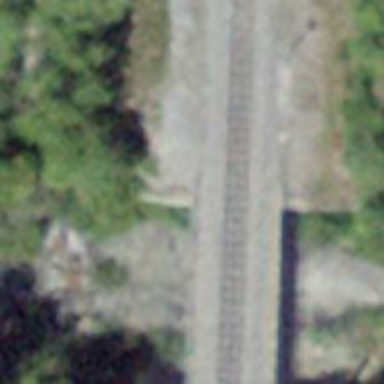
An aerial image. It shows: Narrow-gauge railway bridge with electrified contact line.